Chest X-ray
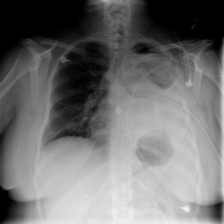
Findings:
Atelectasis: negative
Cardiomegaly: negative
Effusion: negative
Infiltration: negative
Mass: negative
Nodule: negative
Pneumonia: negative
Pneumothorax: negative
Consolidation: negative
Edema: negative
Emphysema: negative
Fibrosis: negative
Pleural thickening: negative
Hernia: negative